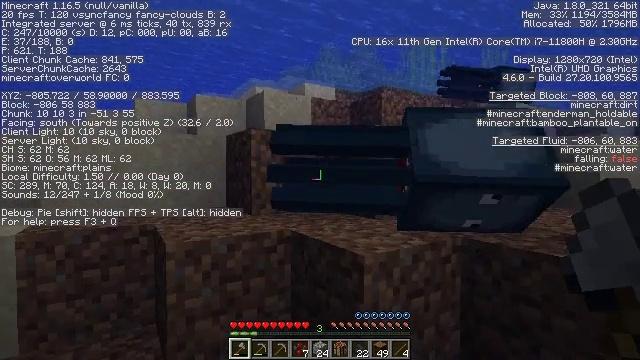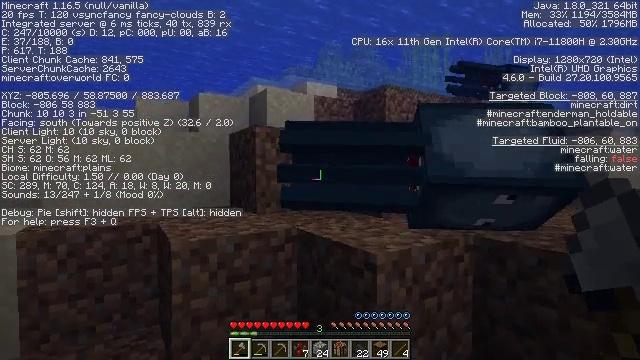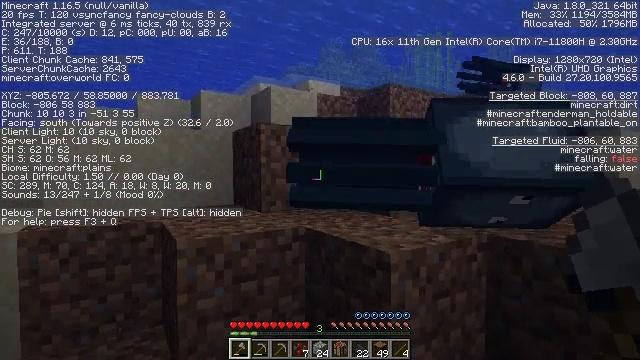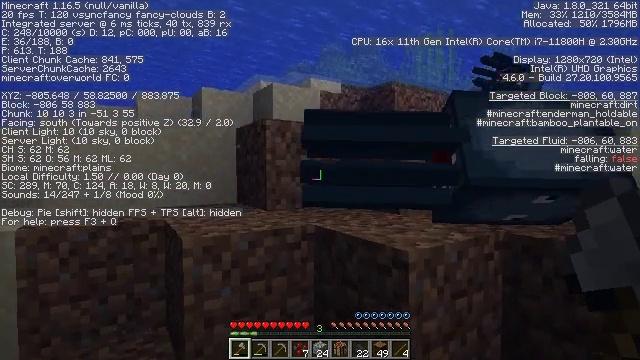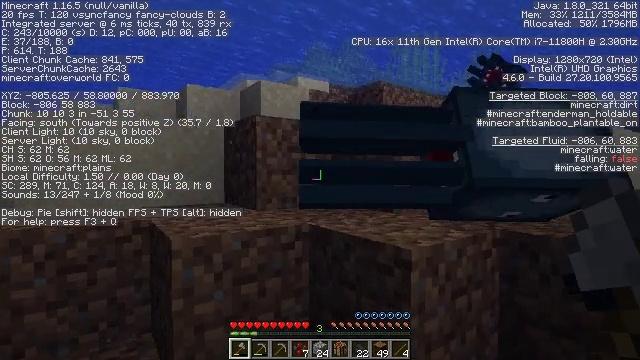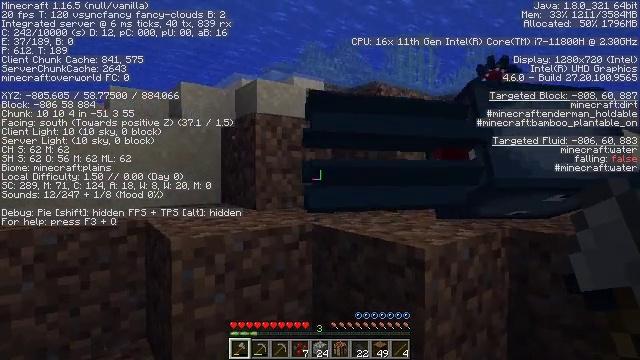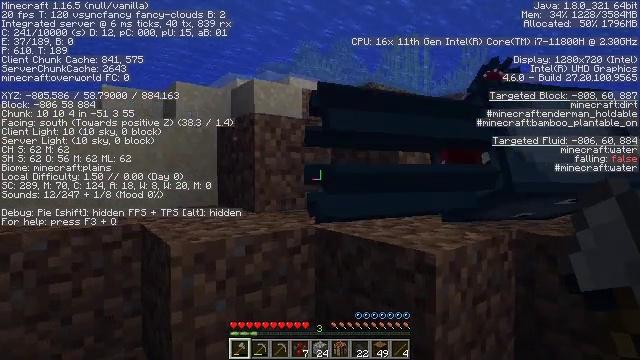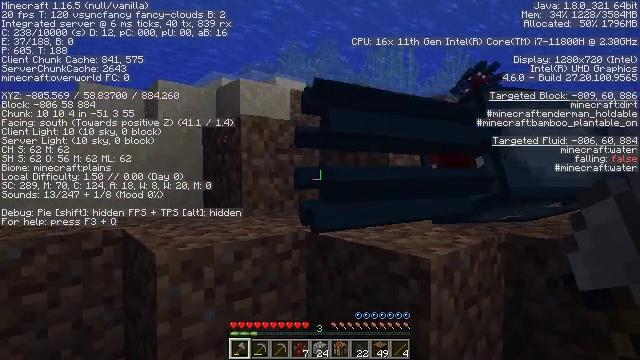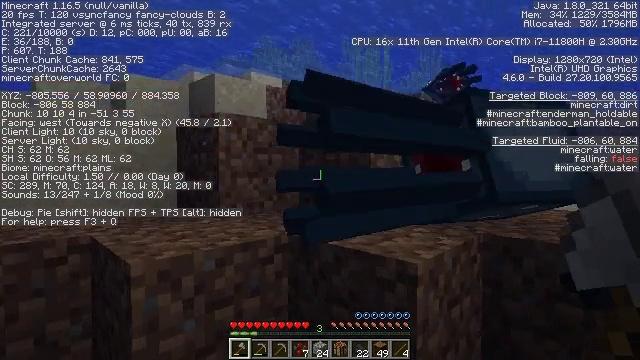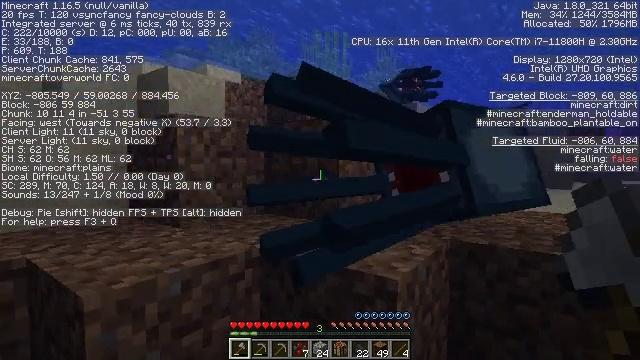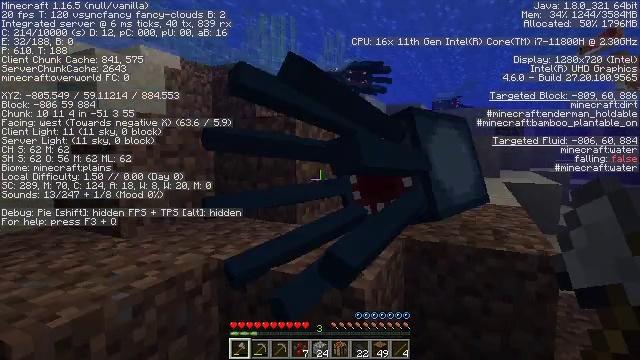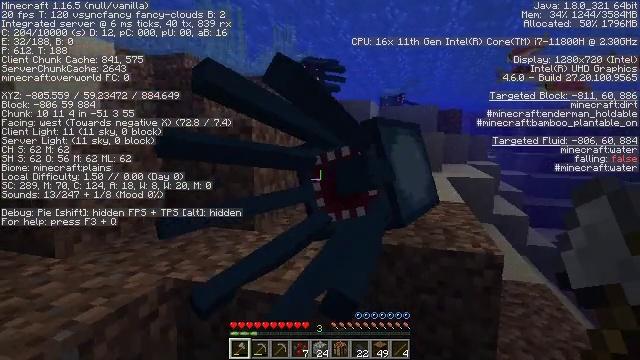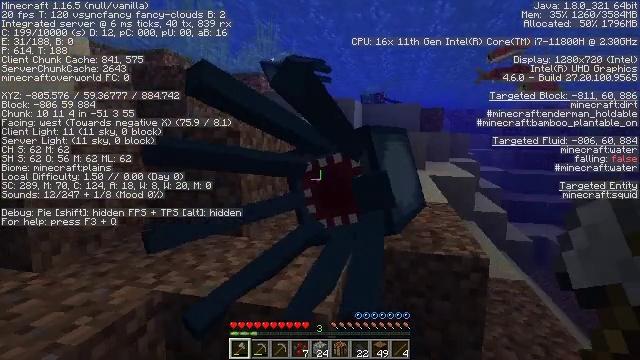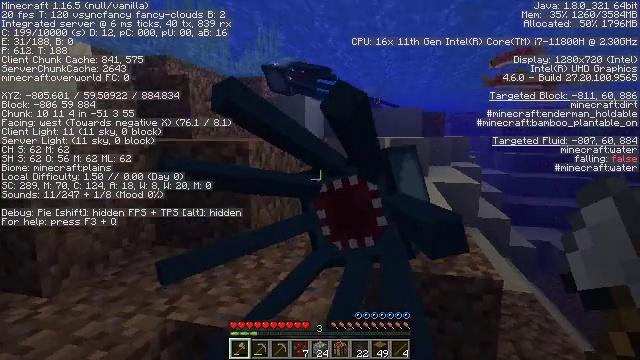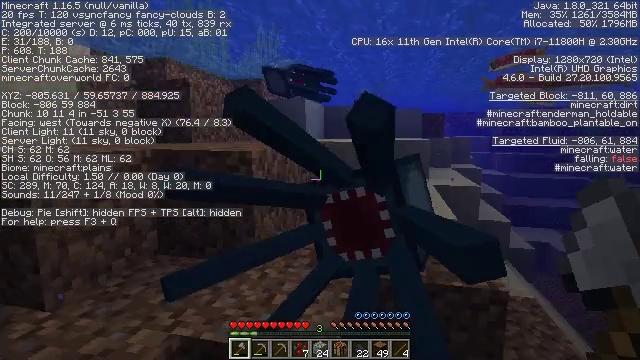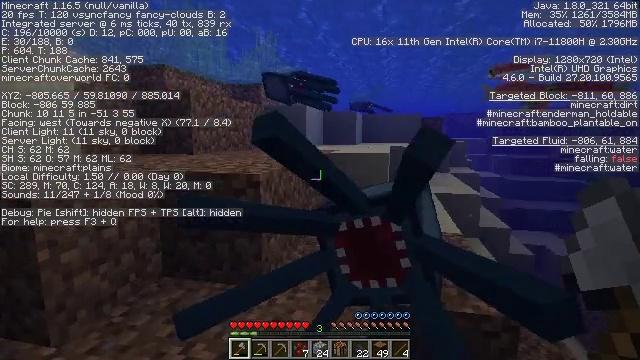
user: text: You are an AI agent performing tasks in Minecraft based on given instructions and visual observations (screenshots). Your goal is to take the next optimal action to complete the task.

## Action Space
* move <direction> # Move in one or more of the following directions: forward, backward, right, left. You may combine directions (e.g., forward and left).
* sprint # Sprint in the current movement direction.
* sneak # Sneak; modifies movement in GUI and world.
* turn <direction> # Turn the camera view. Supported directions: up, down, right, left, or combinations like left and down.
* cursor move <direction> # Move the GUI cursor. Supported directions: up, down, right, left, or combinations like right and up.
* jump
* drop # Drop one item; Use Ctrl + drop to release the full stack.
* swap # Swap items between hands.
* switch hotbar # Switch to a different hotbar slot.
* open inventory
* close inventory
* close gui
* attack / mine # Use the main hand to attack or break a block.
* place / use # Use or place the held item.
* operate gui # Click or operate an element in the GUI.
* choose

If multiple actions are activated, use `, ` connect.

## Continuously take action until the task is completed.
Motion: motion action
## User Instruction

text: Hunt fish.
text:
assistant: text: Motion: move forward and move left
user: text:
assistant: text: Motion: move forward and move left
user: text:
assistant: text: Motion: move forward and move left
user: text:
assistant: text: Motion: move forward and move left, turn right
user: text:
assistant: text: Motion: move forward and move left, turn right
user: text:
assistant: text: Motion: move forward and move left, turn right, jump
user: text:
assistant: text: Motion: move forward and move left, turn right, jump
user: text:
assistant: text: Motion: move forward and move left, turn right, jump
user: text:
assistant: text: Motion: move forward and move left, turn right and down, jump
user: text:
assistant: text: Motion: move forward and move left, turn right and down, jump
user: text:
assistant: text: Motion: move forward and move left, turn right and down, jump
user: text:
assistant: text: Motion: move forward and move left, turn right, jump
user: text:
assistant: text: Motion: move forward and move left, jump
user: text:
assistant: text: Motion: move forward and move left, jump
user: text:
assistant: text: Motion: move forward and move left, jump
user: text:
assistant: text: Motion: move left, jump
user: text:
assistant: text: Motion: move left, jump
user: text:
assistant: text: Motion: move left, jump
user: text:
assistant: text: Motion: move left, jump
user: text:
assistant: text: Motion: move left, turn right and down, jump
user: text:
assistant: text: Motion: move left, turn right and down, jump
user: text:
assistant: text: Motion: move left, turn right and down, jump
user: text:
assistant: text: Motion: move left, turn right and down, jump
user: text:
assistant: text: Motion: move left, turn right and down, jump
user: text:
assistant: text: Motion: move left, turn right and down, jump
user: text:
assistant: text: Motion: move left, turn right and down, jump
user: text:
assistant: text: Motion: move left, turn down, jump
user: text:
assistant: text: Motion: move left, jump
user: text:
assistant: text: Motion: move left, jump
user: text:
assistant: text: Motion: move left, turn right, jump